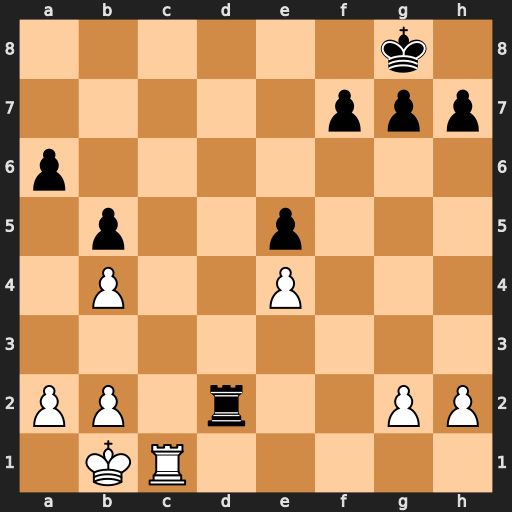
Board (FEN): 6k1/5ppp/p7/1p2p3/1P2P3/8/PP1r2PP/1KR5
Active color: w
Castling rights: -
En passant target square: -
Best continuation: Rc8+ Rd8 Rxd8#